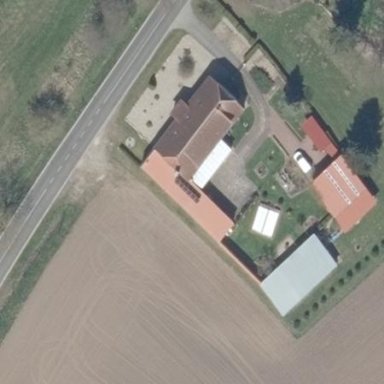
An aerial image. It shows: Farm auxiliary building.